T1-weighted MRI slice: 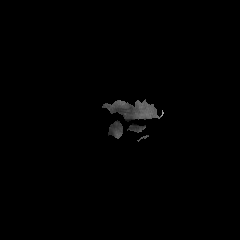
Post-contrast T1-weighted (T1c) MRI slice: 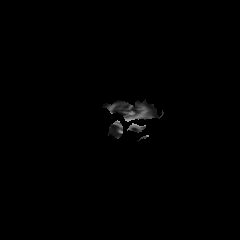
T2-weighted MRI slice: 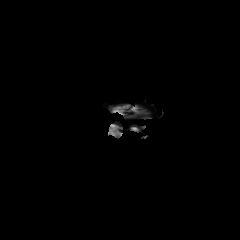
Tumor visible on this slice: no